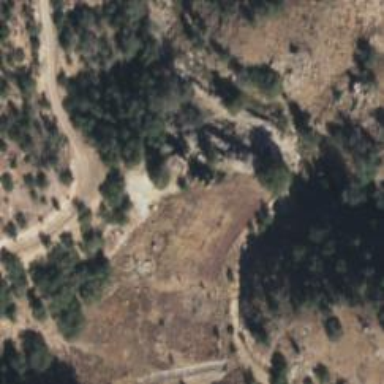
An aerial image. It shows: View of historic ruins.